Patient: sex M, age 52
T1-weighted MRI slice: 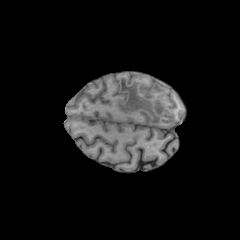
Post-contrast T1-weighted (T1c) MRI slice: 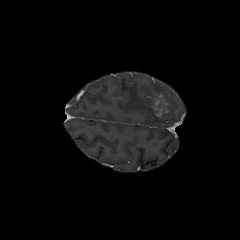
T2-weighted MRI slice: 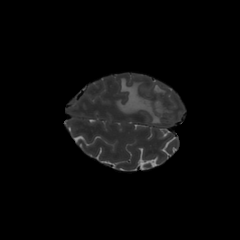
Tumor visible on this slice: yes
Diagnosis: Glioblastoma, IDH-wildtype
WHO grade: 4